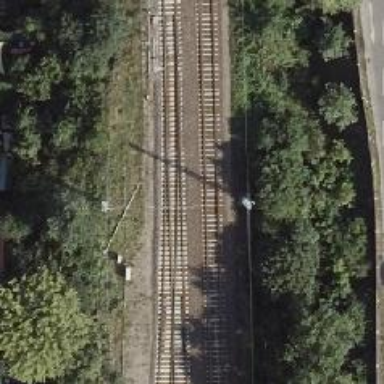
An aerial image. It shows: Junction on the railway.